Question: I would like to give a simple mesh a random position from another mesh coordinates. Just like that :

I want to little yellow box to randomly positionate above the M letter.
I tried this
'''
var points = THREE.GeometryUtils.randomPointsInGeometry( geometry, nPoints );
const cube2 = new THREE.Mesh(cube, jaune);
cube2.position.set(1, 0, 0);
scene.add(cube2);
'''
but it doesn't seems to work. Sorry in advance if it's too obvious ;)
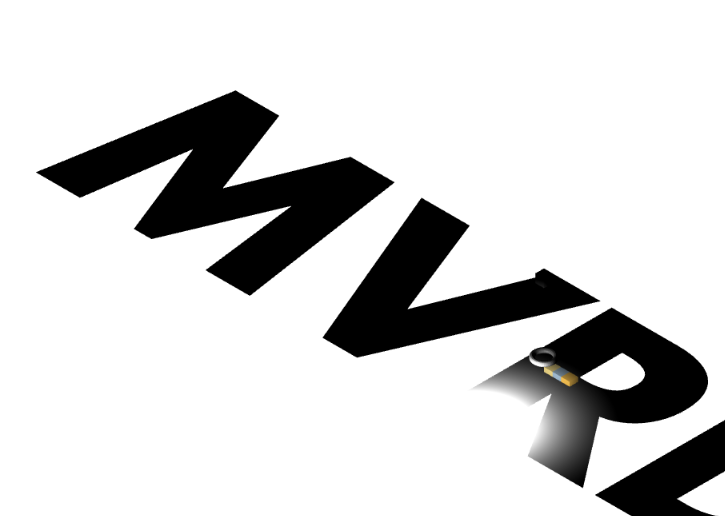
Answer: You might be looking for <URL>. You basically provide a low/high range, and it'll give you a random number within that range.
I'm guessing by your screenshot that the letter 'M' is on the x/z plane, so you'll have to provide a random range for both the x position and z position:
'''
let xPos = THREE.MathUtils.randFloat(-10, -8);
let zPos = THREE.MathUtils.randFloat(-2, 2);
cube2.position.set(xPos, 0, zPos);
'''
'M'